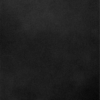
Label: dusty